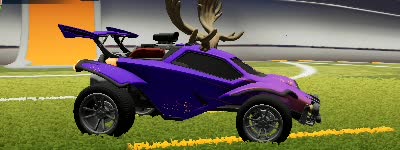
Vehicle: octane